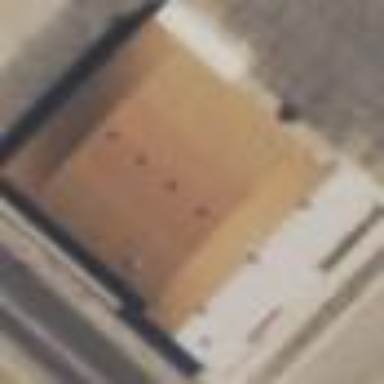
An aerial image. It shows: Building with bowling alley inside.